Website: slack
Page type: payment
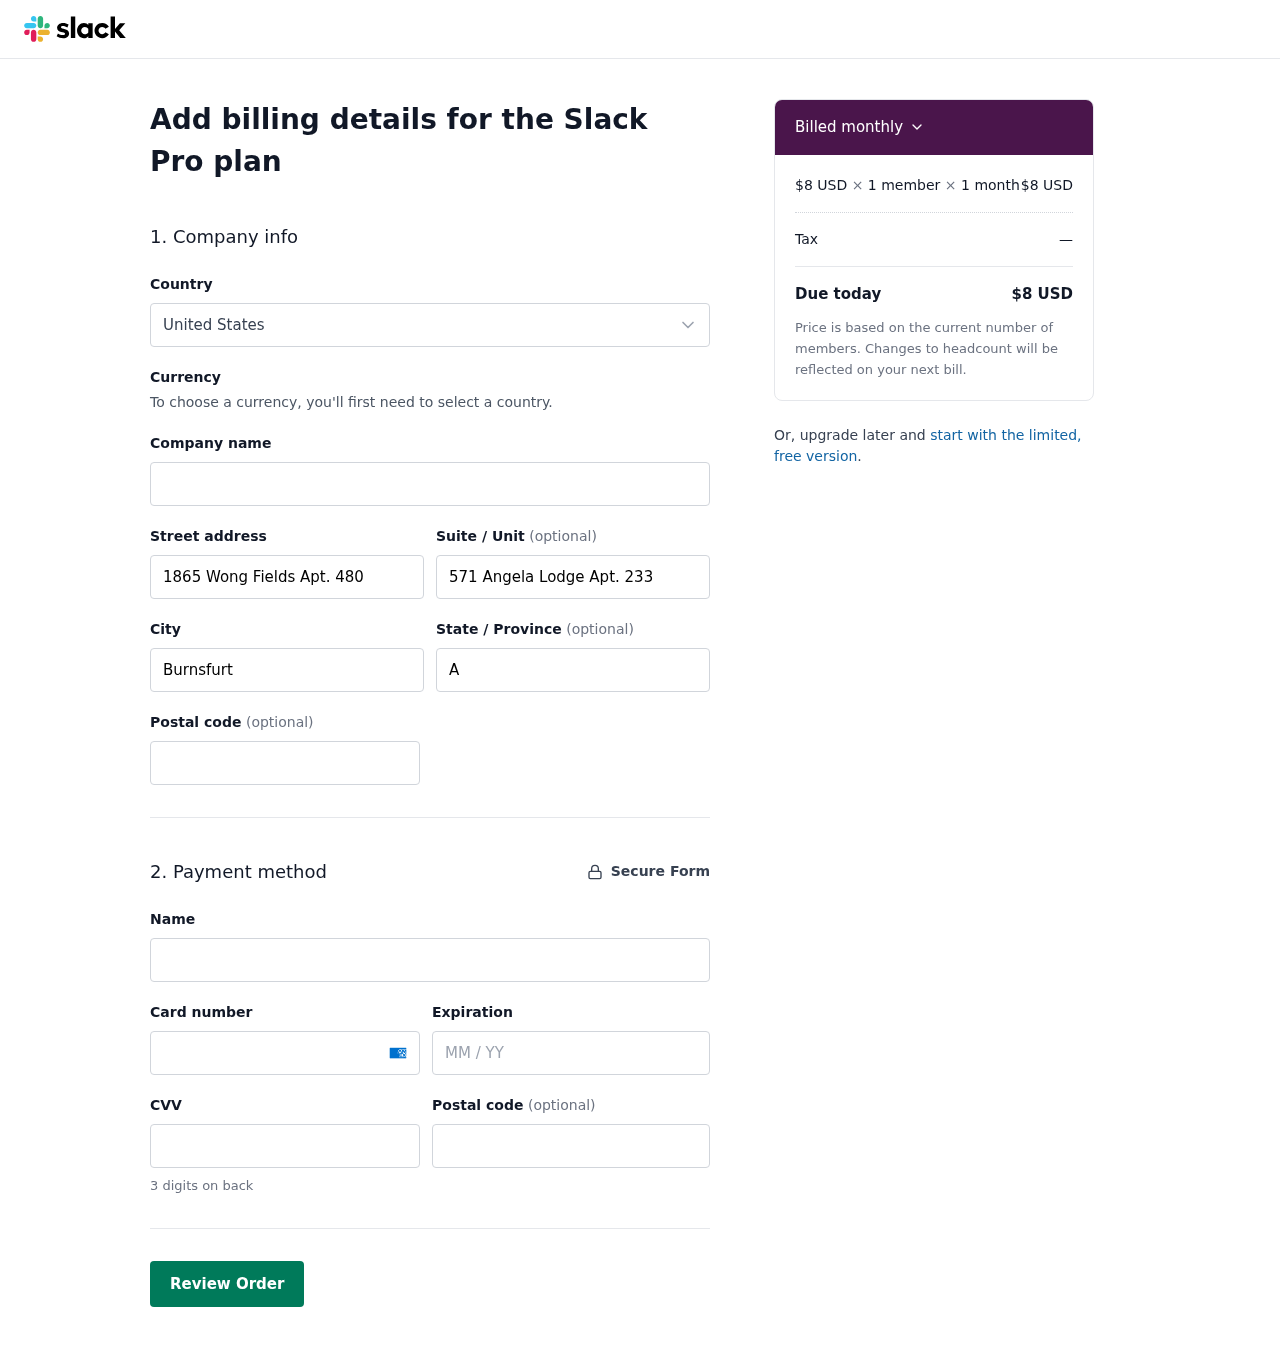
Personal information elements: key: PII_COUNTRY
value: United States
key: PII_STREET
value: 1865 Wong Fields Apt. 480
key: PII_STREET2
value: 571 Angela Lodge Apt. 233
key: PII_CITY
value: Burnsfurt
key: PII_STATE
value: AS
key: PII_POSTCODE
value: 67610
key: PII_FULLNAME
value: Rhonda Garza
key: PII_CARD_NUMBER
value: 3450 3850 0232 032
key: PII_CARD_EXPIRY
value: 06/27
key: PII_CARD_CVV
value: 9755
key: PII_POSTCODE2
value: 03404
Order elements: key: ORDER_PRICE_PER_MEMBER
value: $8 USD
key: ORDER_NUM_MEMBERS
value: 1 member
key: ORDER_NUM_MONTHS
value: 1 month
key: ORDER_SUBTOTAL
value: $8 USD
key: ORDER_TAX
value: —
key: ORDER_TOTAL
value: $8 USD